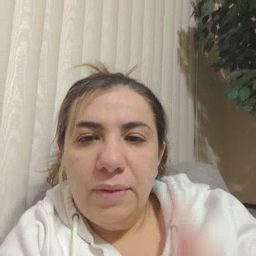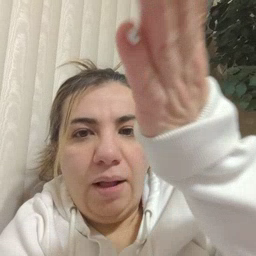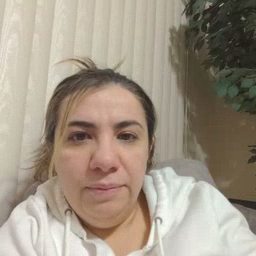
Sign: there